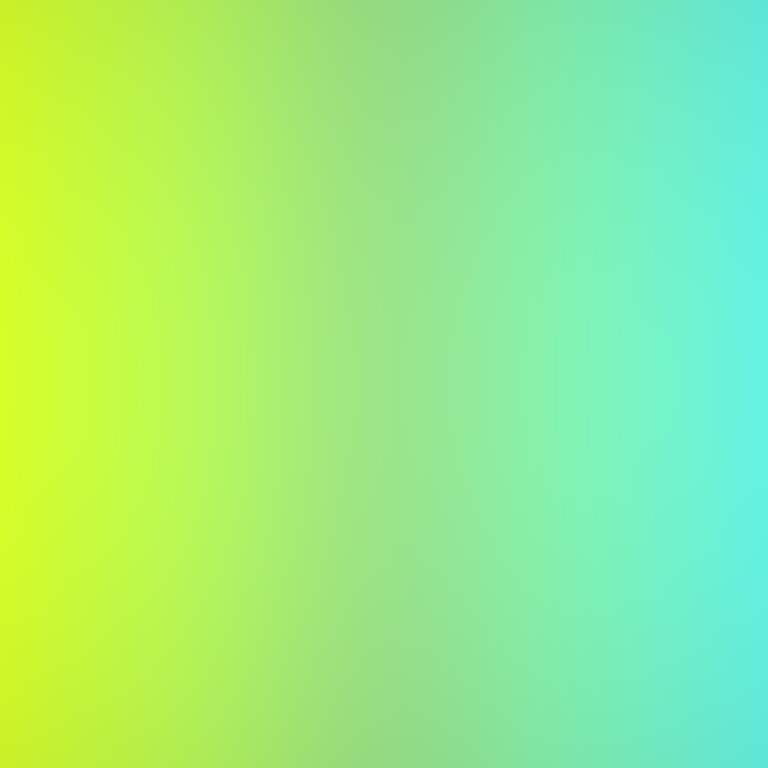
Abstract light effect, smooth gradient from bright yellow to soft cyan, fresh atmosphere, diffuse light, no room, no furniture, no objects.